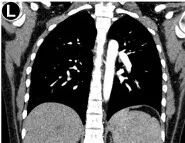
Chest computed tomography (CT) images of the patient. And the disappearance of filling defects.
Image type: radiology (ct)